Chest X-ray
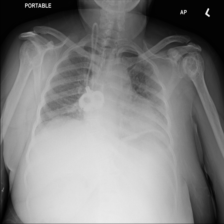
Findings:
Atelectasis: negative
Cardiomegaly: negative
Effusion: negative
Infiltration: negative
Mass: negative
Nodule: negative
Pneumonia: negative
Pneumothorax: negative
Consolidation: negative
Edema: negative
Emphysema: negative
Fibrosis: negative
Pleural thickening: negative
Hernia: negative